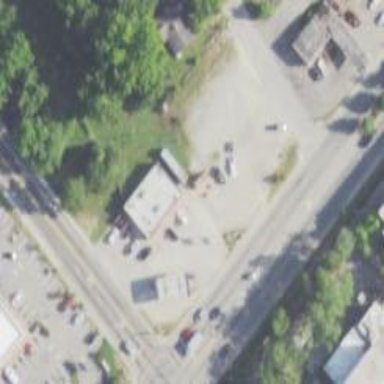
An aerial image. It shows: Convenience shop.